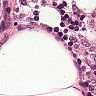
Metastatic tissue present: no